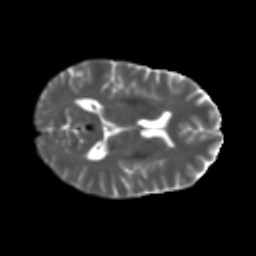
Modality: T2w
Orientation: axial
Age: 51
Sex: female
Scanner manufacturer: ge
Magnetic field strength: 3 T
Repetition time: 7.8 s
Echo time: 0.0606 s